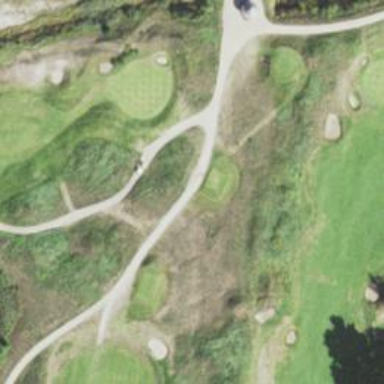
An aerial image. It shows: Service road designated as golf cart path.